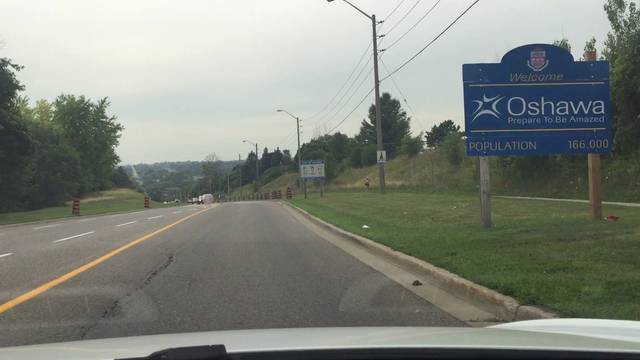
Region: Canada
Coordinates: 43.891, -78.808